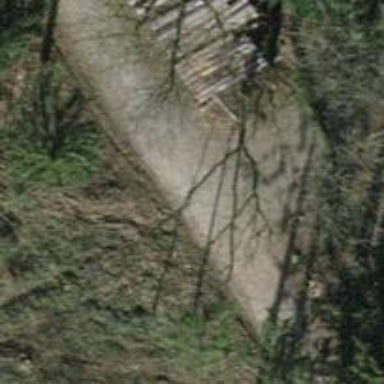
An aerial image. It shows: Gravel track with grade 2 tracktype.